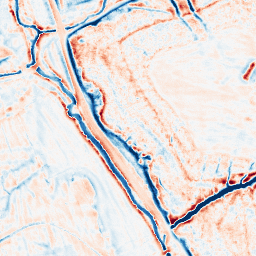
Category: edge_preserving
Decomposition family: bilateral
Decomposition parameters: d: 15
sigma_color: 75
sigma_space: 75
Upsampling method: quintic
Upsampling parameters: scale: 4
Upsampling scale: 4